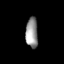
Tissue: lung
Cell type: Fibroblasts
Senescence score: 0.563
Nuclear area (px): 364
Mean DAPI intensity: 147.857